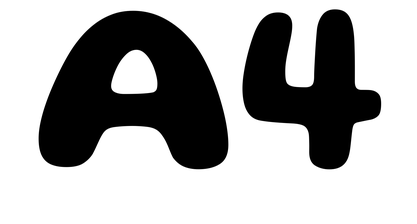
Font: Gluten_Bold